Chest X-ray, PA view. Patient: 64 years old, sex M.
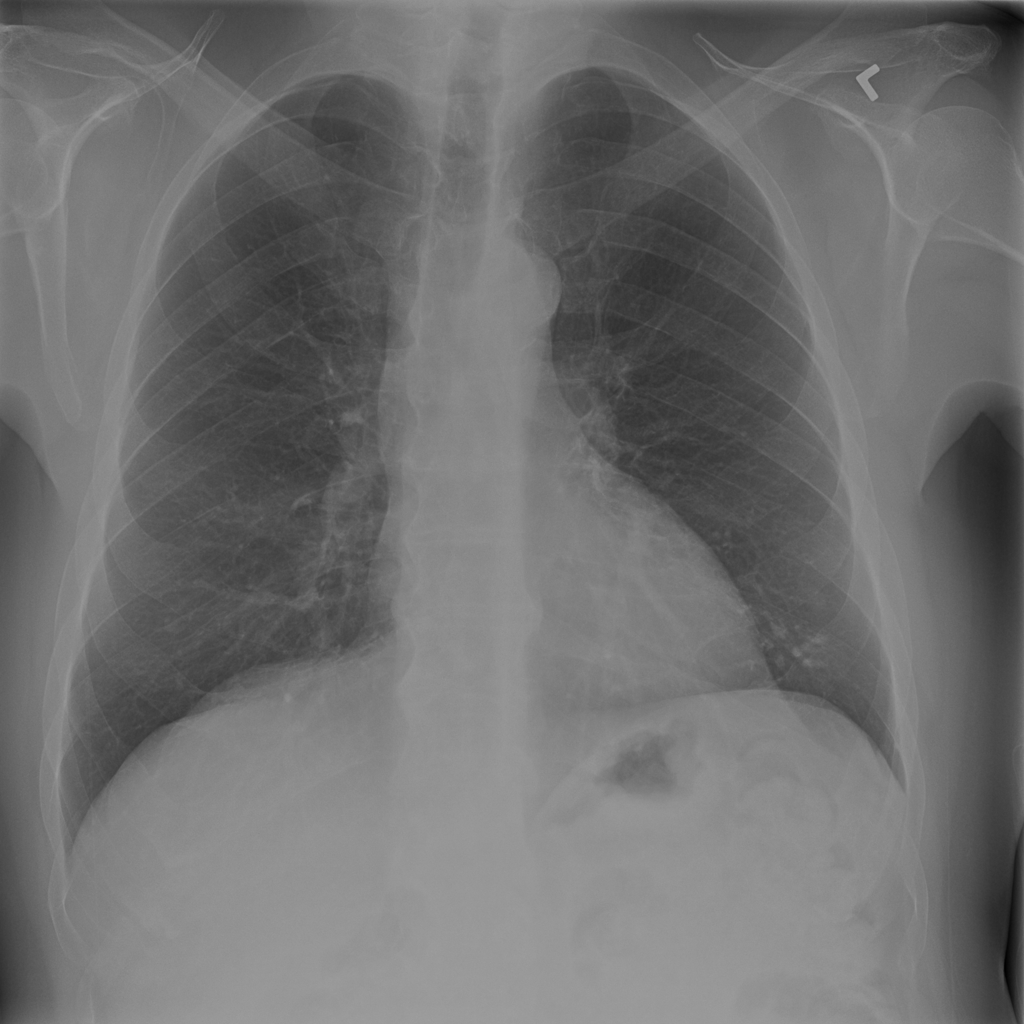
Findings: No Finding